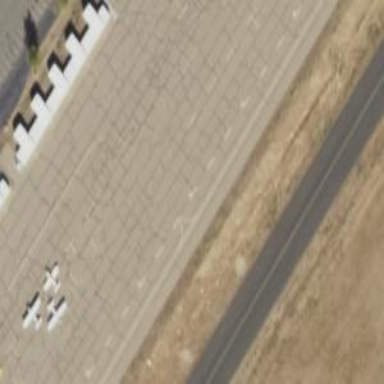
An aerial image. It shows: Image of taxiway at airport.